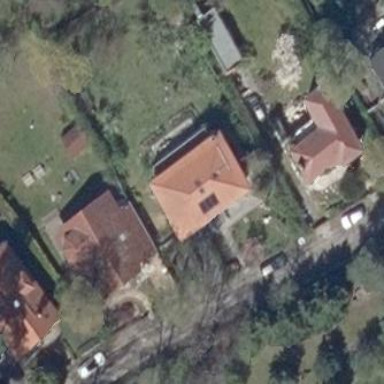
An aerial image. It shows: Detached building.